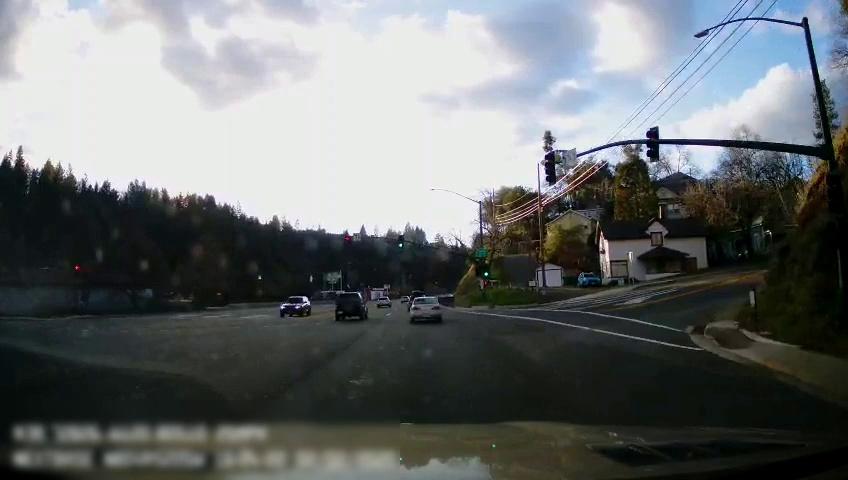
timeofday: Day
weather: Sunny
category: Drivable Space
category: Vehicles | Car
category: Vehicles | SUV
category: Vehicles | SUV
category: Vehicles | Car
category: Vehicles | SUV
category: Vehicles | SUV
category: Vehicles | Car
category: Lanes | Current Lane
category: Traffic | Lights
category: Traffic | Lights
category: Traffic | Signs
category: Traffic | Lights
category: Traffic | Lights
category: Traffic | Signs
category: Traffic | Lights
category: Traffic | Lights
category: Traffic | Signs